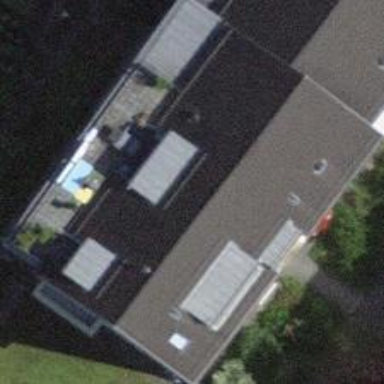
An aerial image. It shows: View of roof of building.